Question: i
'''
<div id="notApprovedUsers">
</div><button onclick="approveUsers()">Approve</button>
</div>
'''
i like to get checked users in parameter 'userList' to work with.
here is javascript there me generating list with users and checkboxes.
i like to approve just the checked one's of course!
'''
function getNotAssignedUsers() {
server.getUsersByGroup("1eb33e30-c355-467f-af3c-e7d0b4a1fgt5").then(function (userDetails) {
debugger;
for (var i = 0; i < userDetails.length; i++)
{
var vorname = userDetails[i].firstName;
var nachname = userDetails[i].lastName;
var newCheckBox = document.createElement('input');
newCheckBox.type = 'checkbox';
newCheckBox.id = "0"+i;
document.getElementById("notApprovedUsers").appendChild(newCheckBox);
var newElement = document.createElement('div');
newElement.id = i;
newElement.className = "notApprovedUsers";
newElement.innerHTML = vorname + " " + nachname;
document.getElementById("notApprovedUsers").appendChild(newElement);
}
});
'''
}
in userList I need to read just a checked users..
'''
function approveUsers(userList)
{
var user1 = document.getElementById("00").checked;
var user2 = document.getElementById("01").checked;
var user3 = document.getElementById("02").checked;
alert(user1 || user2 || user3);
}
'''
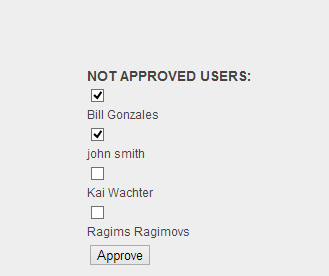
Answer: You want something like this then. There may be errors as I havent tested
'''
var names = [];
$('input[type=checkbox]:checked').each(function(index, value){
var name = $(value).next("div").html();
names.push(name);
});
'''
Then do something with the names array
Edit - See jsfiddle <URL>